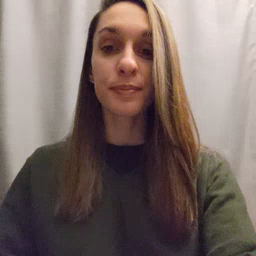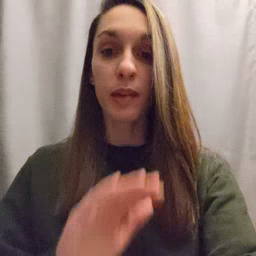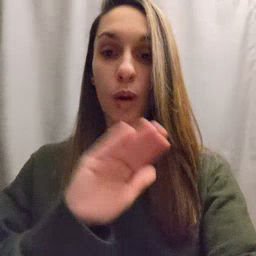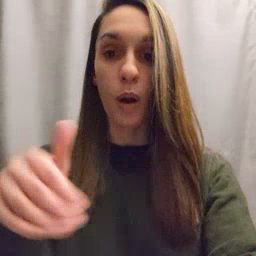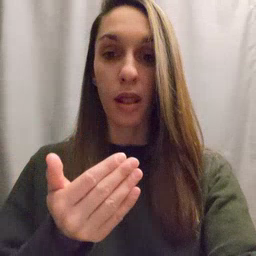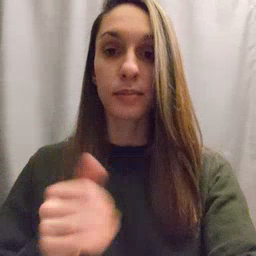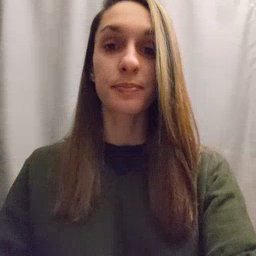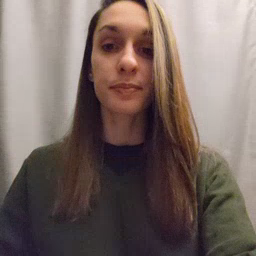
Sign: all